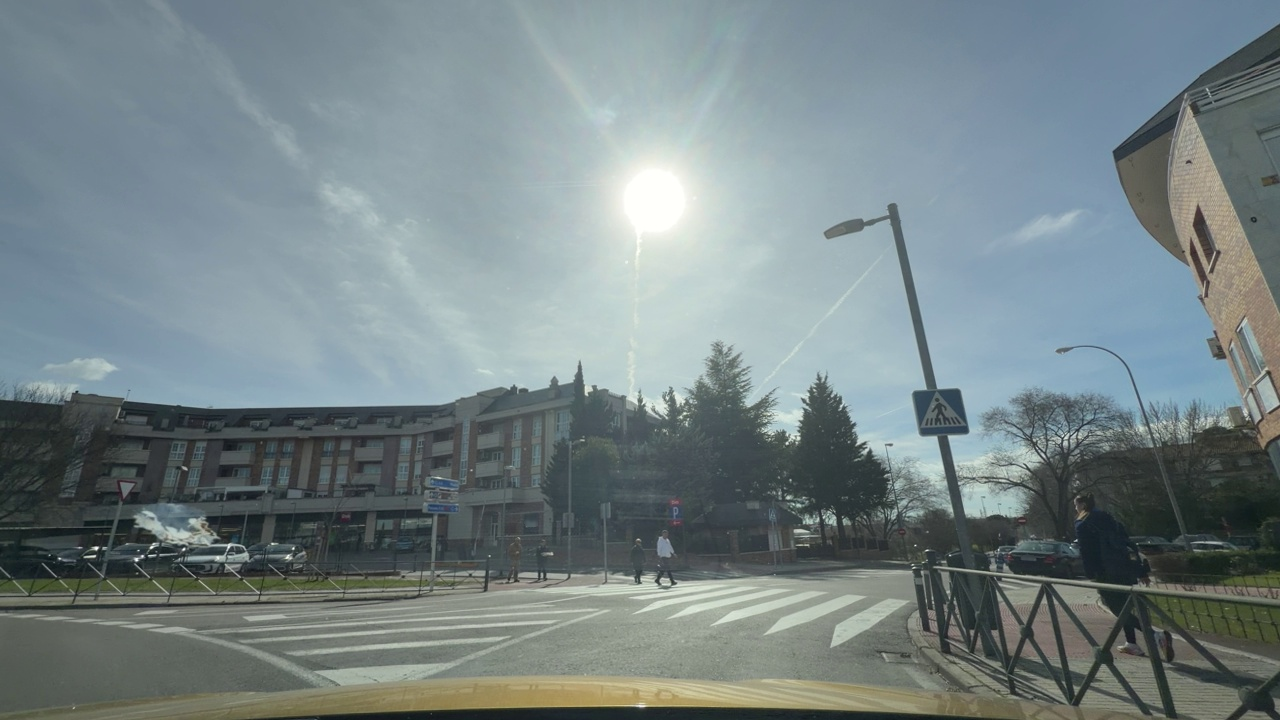
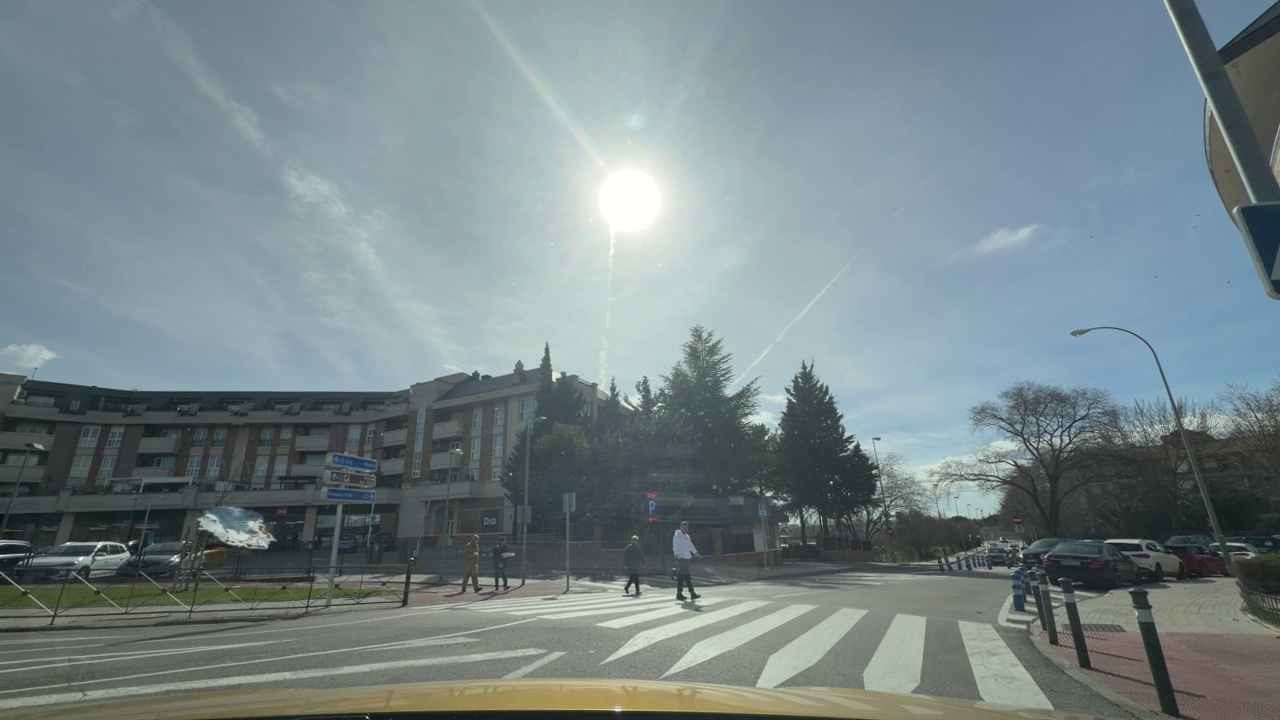
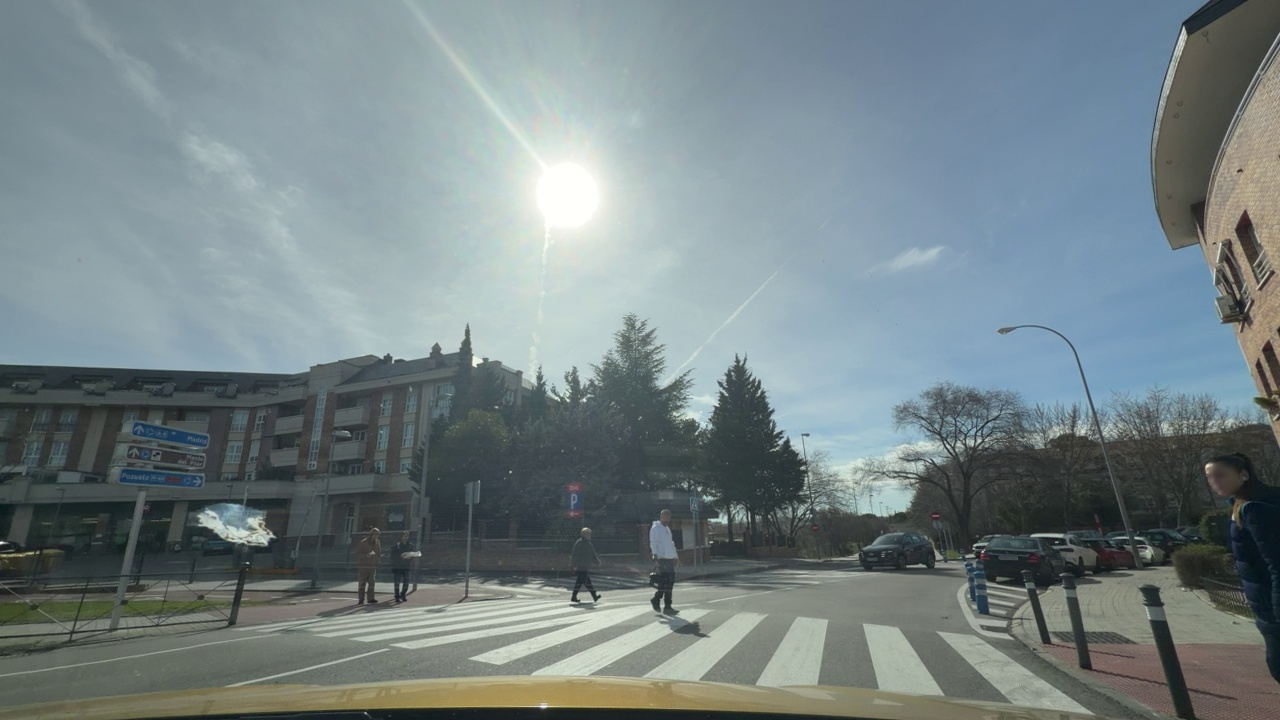
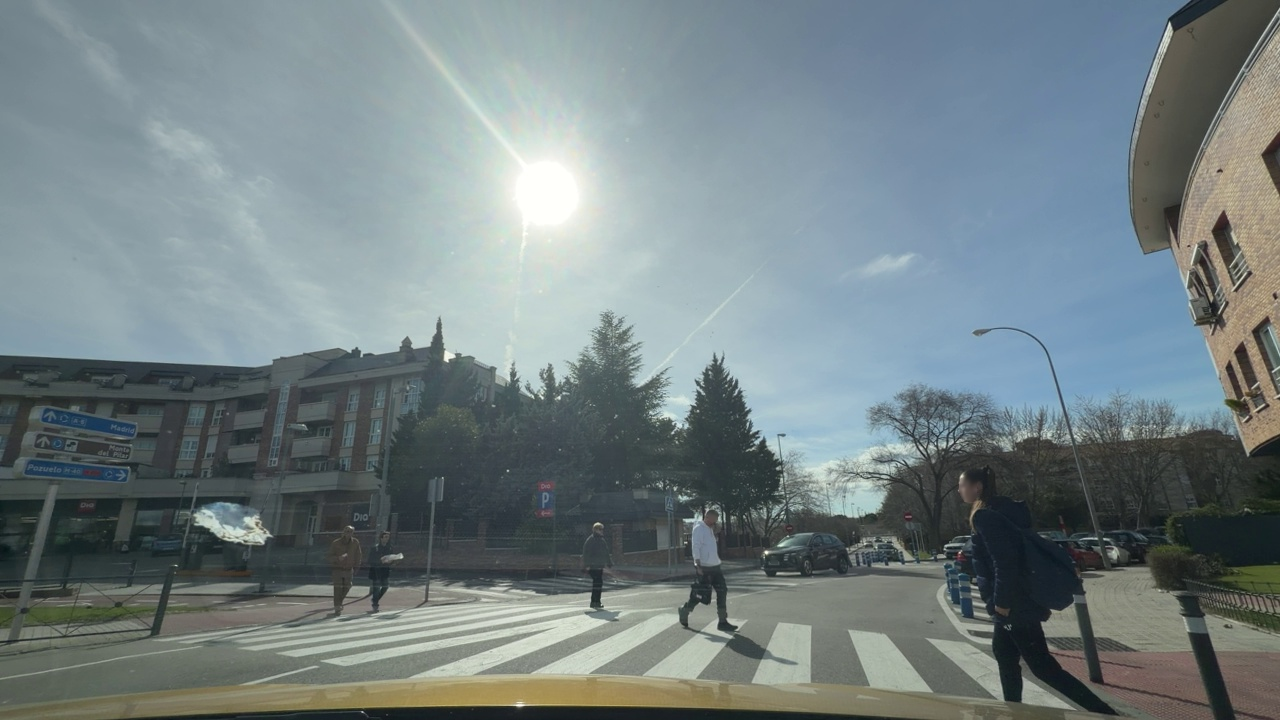
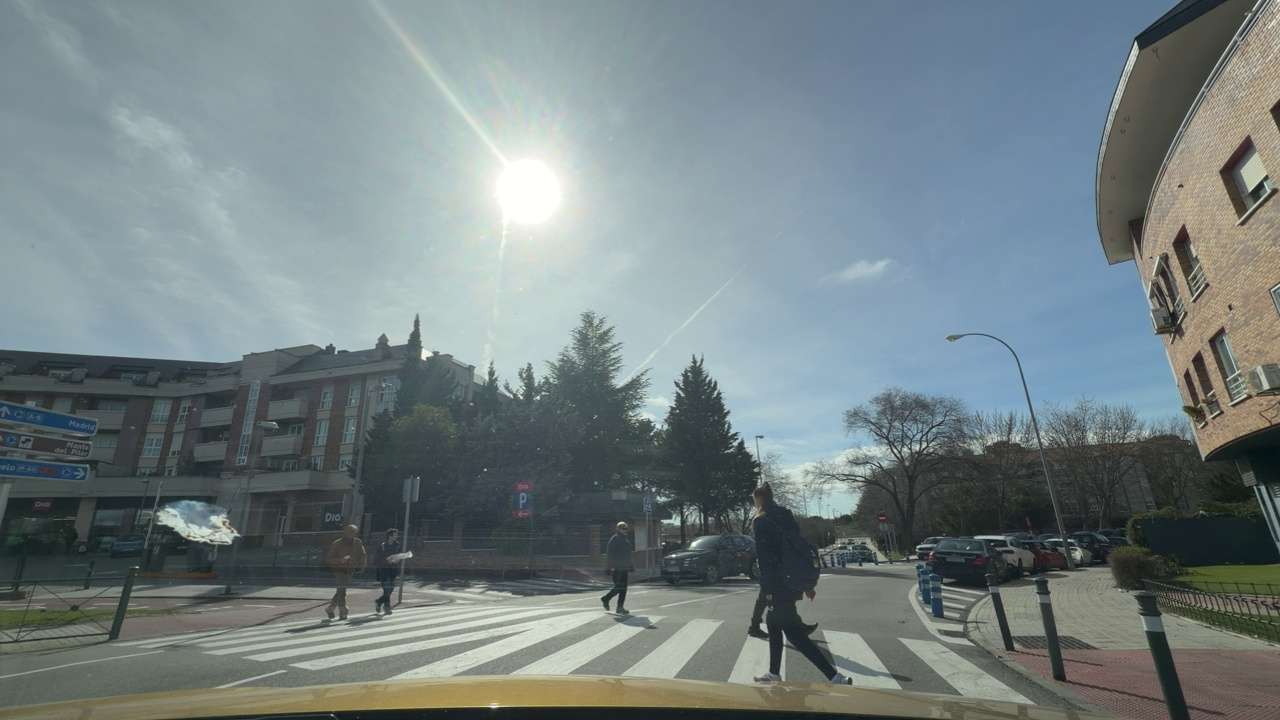
Situation: Crossing object
Question: Is there any discontinuity in the ego lane ahead?
Answer: Yes
Reasoning: There's a crosswalk interrupting the ego lane.

Situation: Crossing object
Question: Is any vehicle or pedestrian crossing the path of the ego vehicle from a different direction?
Answer: Yes
Reasoning: There are several pedestrians crossing from left to right.

Situation: Crossing object
Question: Is there a vehicle ahead in the ego lane traveling in the same direction as the ego vehicle?
Answer: No
Reasoning: There is no visible vehicle ahead of the ego vehicle.

Situation: Crossing object
Question: Is there any crossing object in the ego lane ahead?
Answer: Yes
Reasoning: There are pedestrians.